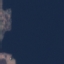
Land use / land cover: SeaLake